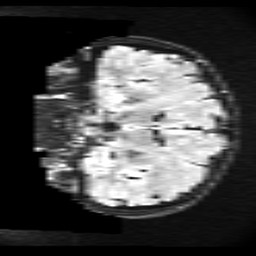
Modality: FLAIR
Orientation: coronal
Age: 19
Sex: male
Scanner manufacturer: ge
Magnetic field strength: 3 T
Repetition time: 11 s
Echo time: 0.1497 s